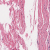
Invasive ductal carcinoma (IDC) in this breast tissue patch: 0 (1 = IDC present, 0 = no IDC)